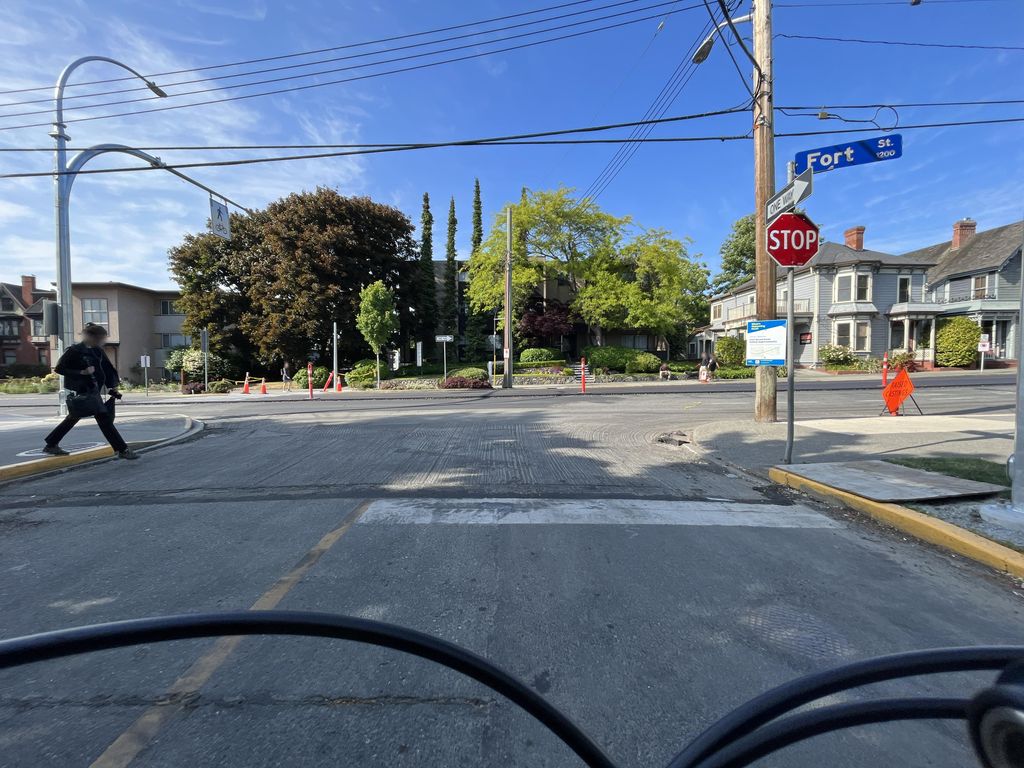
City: victoria